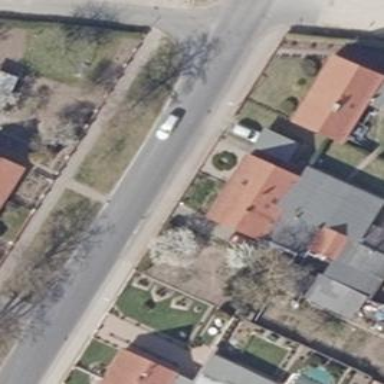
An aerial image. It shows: Simple and straightforward house.